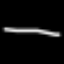
Label: line